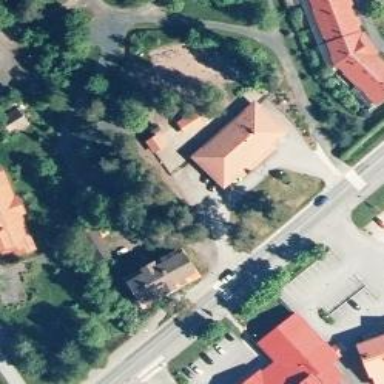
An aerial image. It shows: Kindergarten.